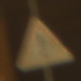
Verkehrszeichen: Gefahrenstelle
Umgebung: Outdoor, Urban
Tageszeit: Night
Wetter: Clear
Licht: Artificial
Jahreszeit: NotSpecified
Kontrast: HighContrast